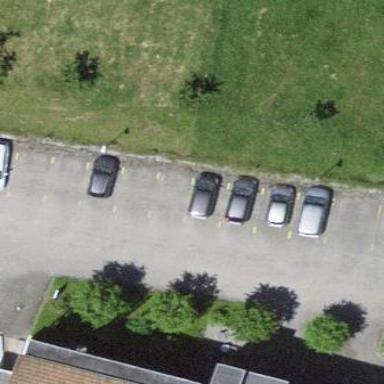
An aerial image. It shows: Street side parking area.